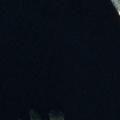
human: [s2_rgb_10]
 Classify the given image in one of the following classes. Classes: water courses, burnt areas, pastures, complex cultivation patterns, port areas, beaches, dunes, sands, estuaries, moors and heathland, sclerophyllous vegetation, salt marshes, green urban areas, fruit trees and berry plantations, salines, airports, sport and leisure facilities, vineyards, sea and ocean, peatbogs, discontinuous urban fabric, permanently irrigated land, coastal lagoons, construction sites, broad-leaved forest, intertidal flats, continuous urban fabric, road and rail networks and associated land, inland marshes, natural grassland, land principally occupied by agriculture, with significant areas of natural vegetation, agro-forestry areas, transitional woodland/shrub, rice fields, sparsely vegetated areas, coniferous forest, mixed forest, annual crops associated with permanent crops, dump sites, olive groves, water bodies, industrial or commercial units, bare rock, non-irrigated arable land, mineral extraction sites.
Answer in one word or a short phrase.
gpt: mixed forest, water bodies